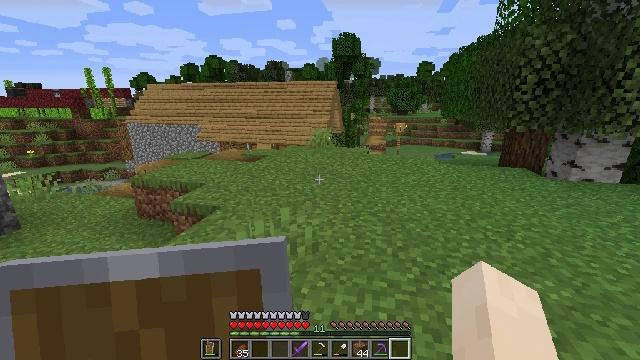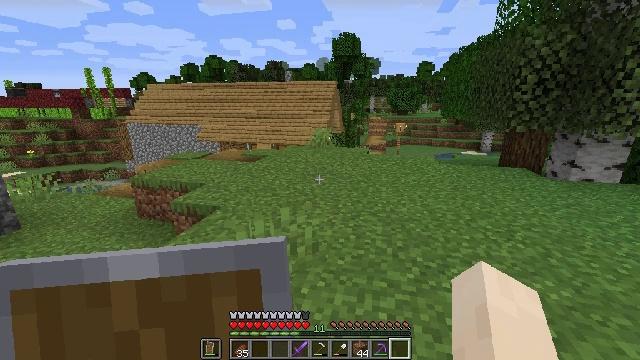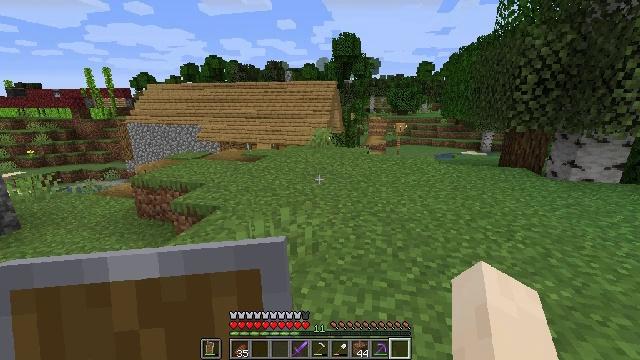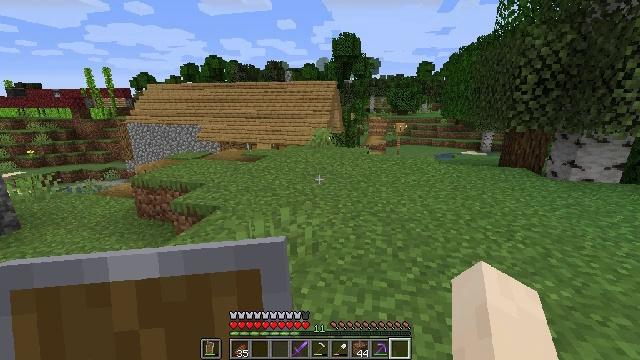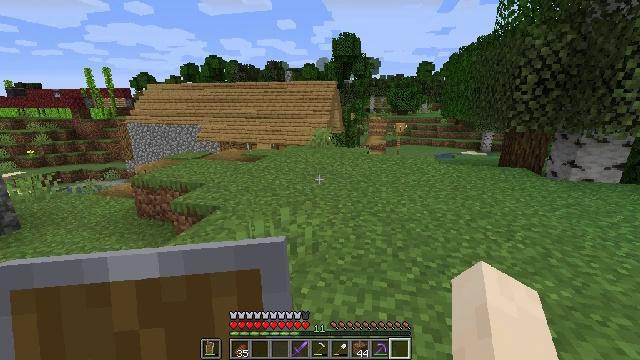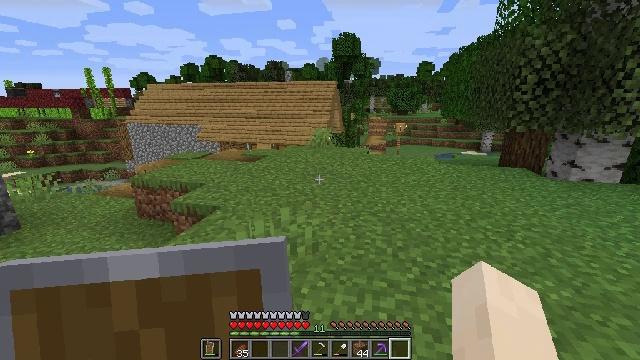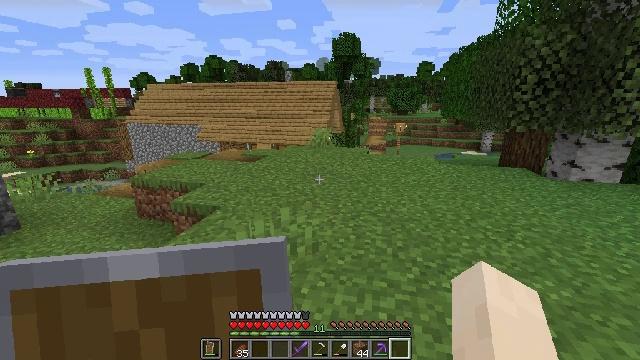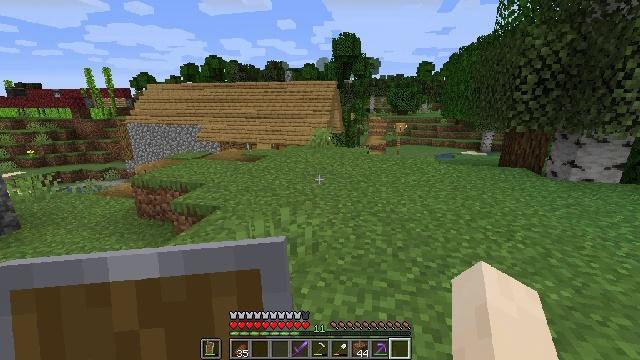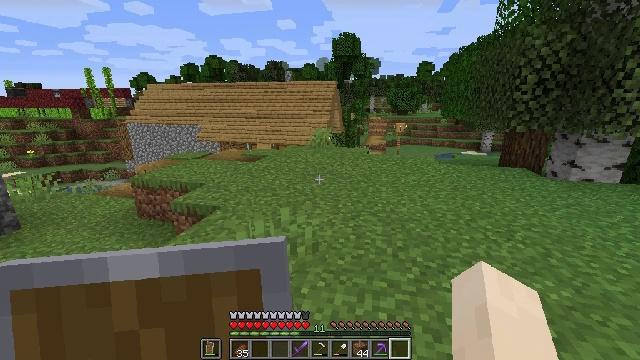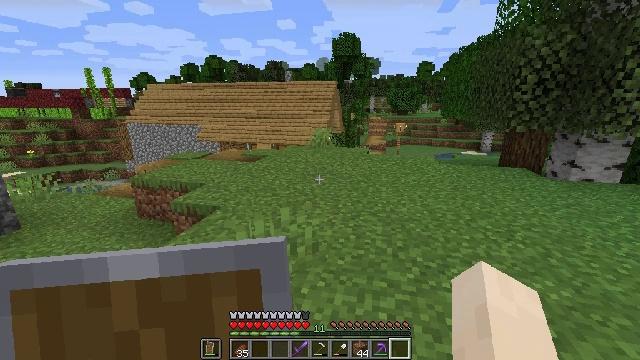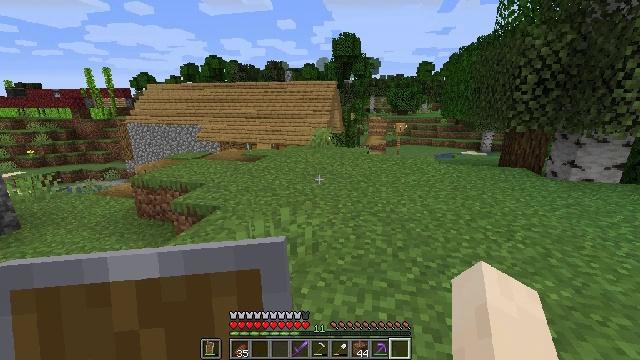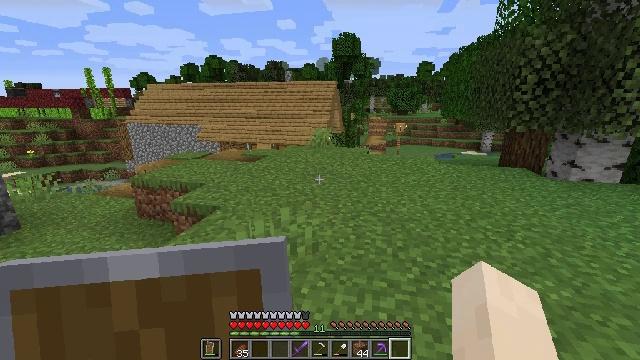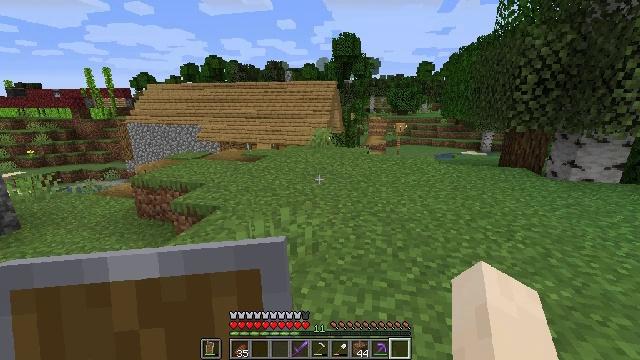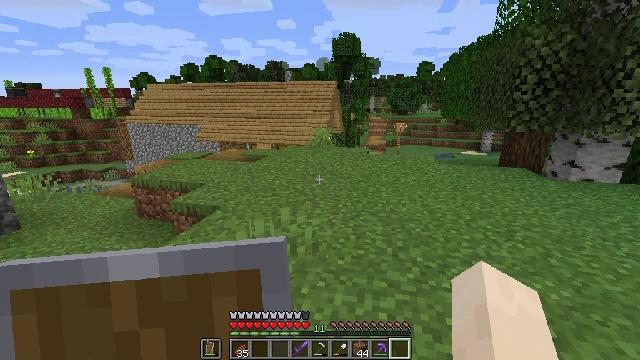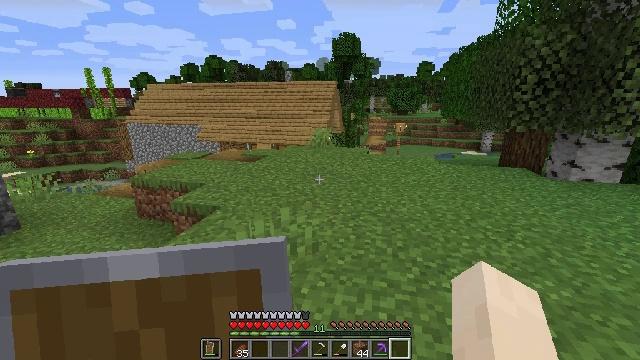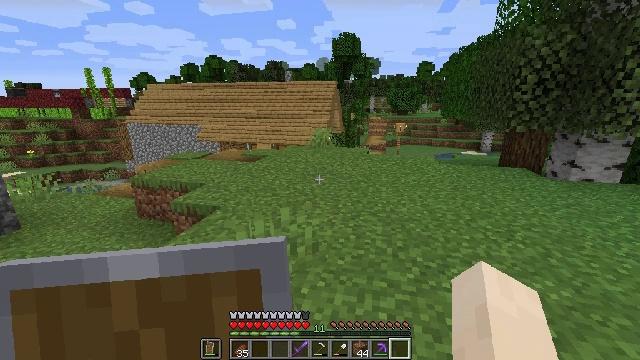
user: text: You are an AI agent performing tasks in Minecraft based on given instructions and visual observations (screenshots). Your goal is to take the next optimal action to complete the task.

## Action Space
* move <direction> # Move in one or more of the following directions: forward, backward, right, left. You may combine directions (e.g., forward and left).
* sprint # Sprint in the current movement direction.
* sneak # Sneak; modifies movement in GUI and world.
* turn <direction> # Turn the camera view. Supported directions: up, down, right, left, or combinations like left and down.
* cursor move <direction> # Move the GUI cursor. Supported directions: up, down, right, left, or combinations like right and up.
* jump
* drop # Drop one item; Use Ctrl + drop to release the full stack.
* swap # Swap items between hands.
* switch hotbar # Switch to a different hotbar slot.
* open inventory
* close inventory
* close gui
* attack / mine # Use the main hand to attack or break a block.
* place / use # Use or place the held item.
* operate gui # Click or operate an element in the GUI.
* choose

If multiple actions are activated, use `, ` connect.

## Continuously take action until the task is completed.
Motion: motion action
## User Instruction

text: Create a hopper by using iron and a chest.
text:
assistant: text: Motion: no_op
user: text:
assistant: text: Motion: no_op
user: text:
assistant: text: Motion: no_op
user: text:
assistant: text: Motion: no_op
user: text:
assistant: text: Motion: no_op
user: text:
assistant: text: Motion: no_op
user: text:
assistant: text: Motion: no_op
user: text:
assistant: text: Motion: no_op
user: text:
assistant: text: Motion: no_op
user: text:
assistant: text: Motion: no_op
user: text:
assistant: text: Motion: no_op
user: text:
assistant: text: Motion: no_op
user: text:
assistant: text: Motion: no_op
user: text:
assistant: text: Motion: no_op
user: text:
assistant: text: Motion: no_op
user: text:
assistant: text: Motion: no_op
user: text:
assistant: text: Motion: no_op
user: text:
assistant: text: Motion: no_op
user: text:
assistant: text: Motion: no_op
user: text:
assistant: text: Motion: no_op
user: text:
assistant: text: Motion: no_op
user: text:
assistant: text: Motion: no_op
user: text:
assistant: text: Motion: no_op
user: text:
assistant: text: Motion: no_op
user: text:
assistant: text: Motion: no_op
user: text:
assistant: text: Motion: no_op
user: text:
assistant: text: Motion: no_op
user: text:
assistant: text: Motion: no_op
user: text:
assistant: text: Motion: no_op
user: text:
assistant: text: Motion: no_op